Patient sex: F
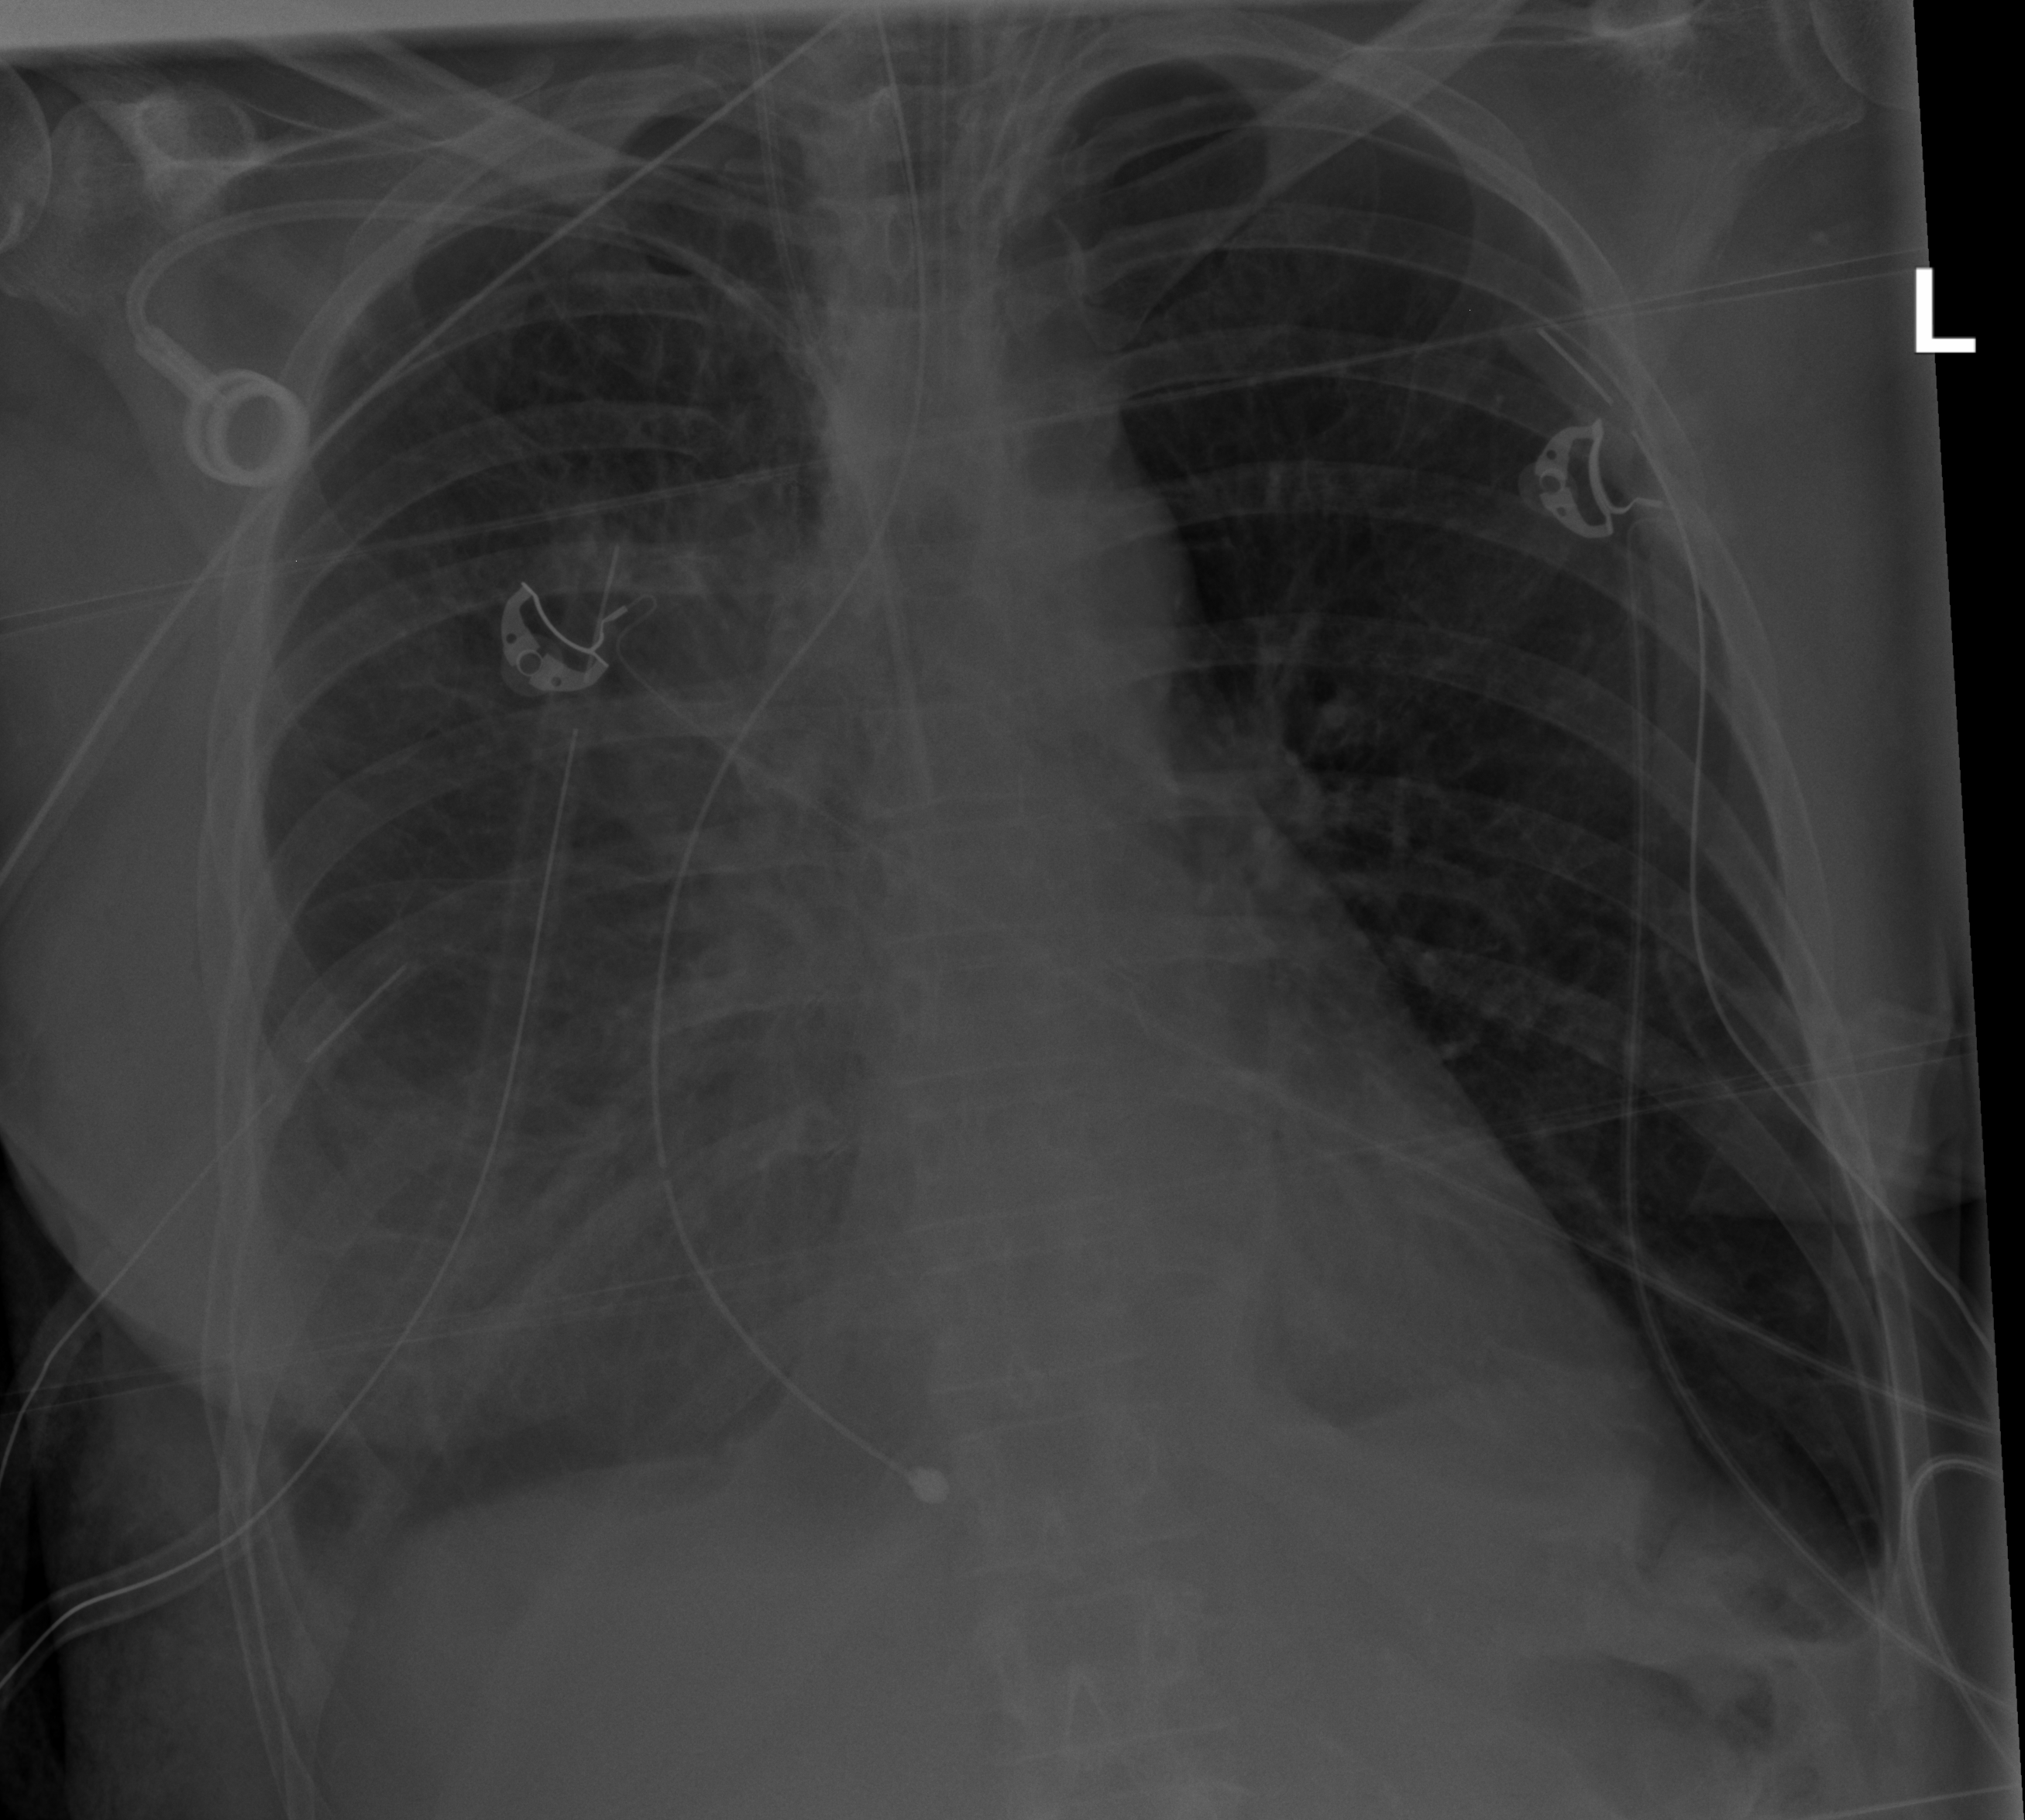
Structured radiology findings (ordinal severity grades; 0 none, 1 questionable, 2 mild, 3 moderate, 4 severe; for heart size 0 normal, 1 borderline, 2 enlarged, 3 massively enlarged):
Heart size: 0
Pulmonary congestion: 0
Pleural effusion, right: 2
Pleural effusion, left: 0
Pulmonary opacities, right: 0
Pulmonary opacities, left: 0
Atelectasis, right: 3
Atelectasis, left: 0